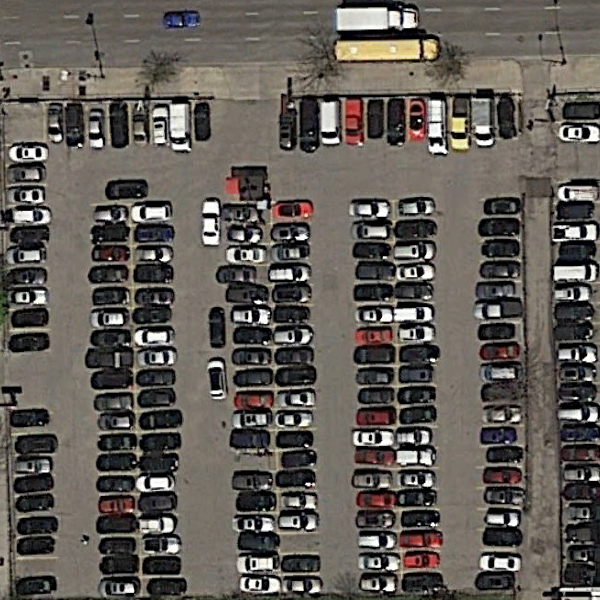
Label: Parking